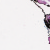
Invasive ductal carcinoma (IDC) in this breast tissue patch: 0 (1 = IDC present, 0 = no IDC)